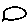
Label: line